Field crop: maize
Growth stage: 2
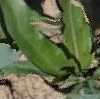
Species: maize